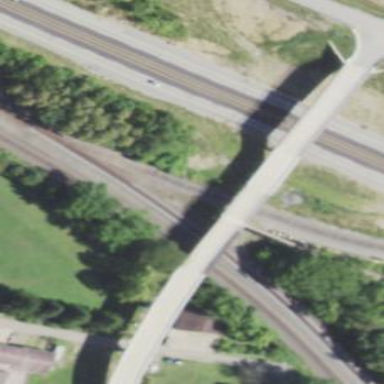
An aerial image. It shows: Man-made bridge.